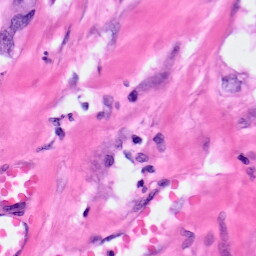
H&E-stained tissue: Pancreatic